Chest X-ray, AP view. Patient: 63 years old, sex M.
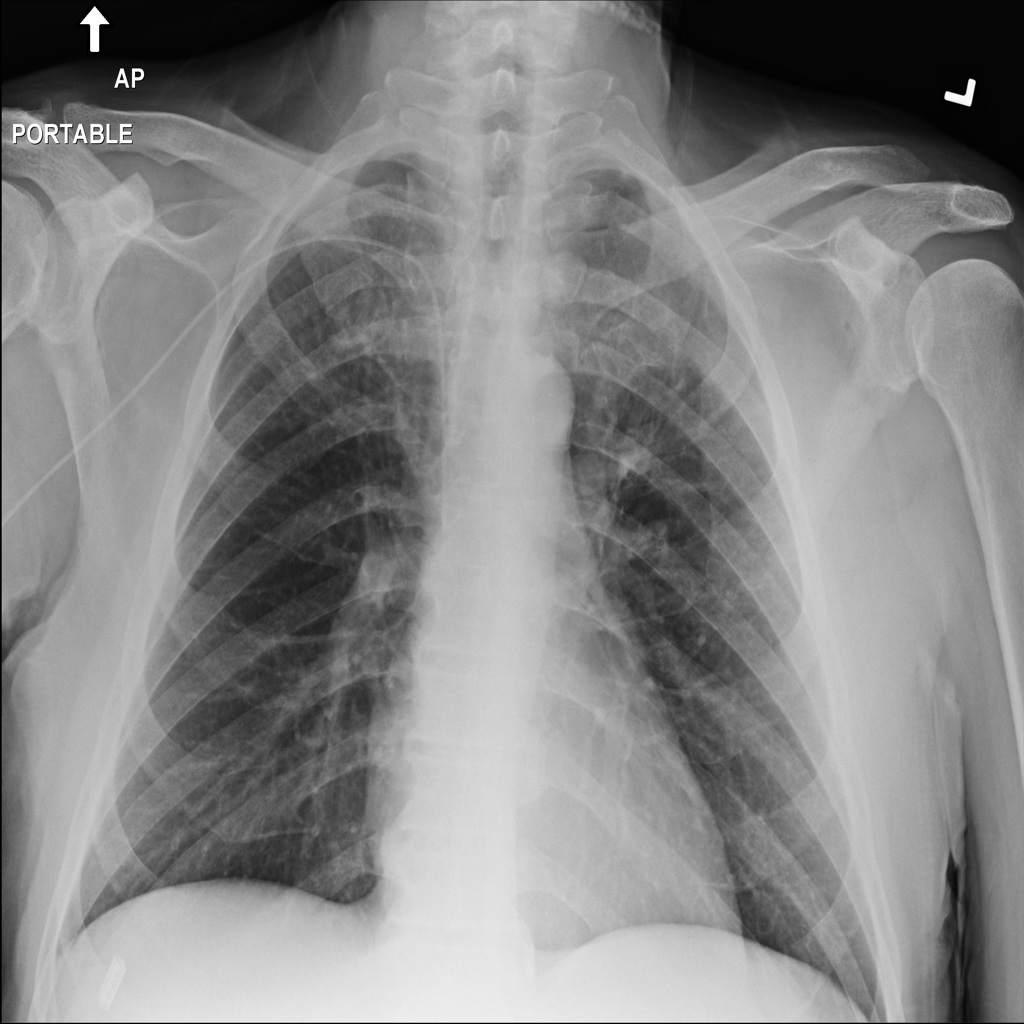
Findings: No Finding